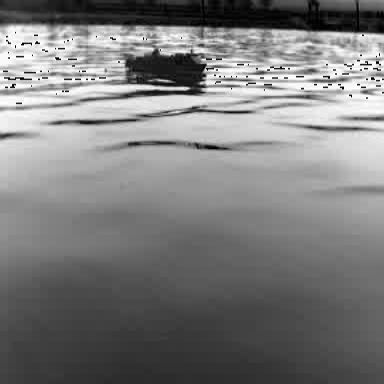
There is a container_ship in the infrared image.